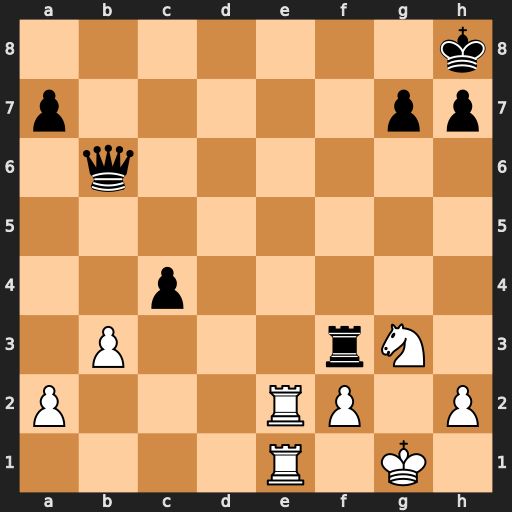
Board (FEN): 7k/p5pp/1q6/8/2p5/1P3rN1/P3RP1P/4R1K1
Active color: w
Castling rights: -
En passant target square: -
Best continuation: Re8+ Rf8 Rxf8#